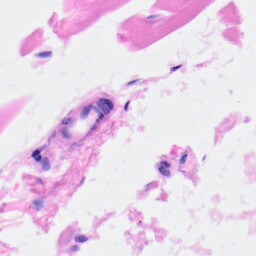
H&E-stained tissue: Heart